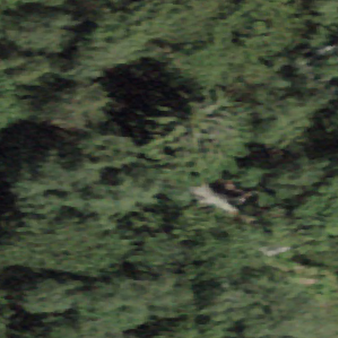
Label: other